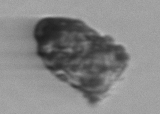
Label: Tintinnopsis